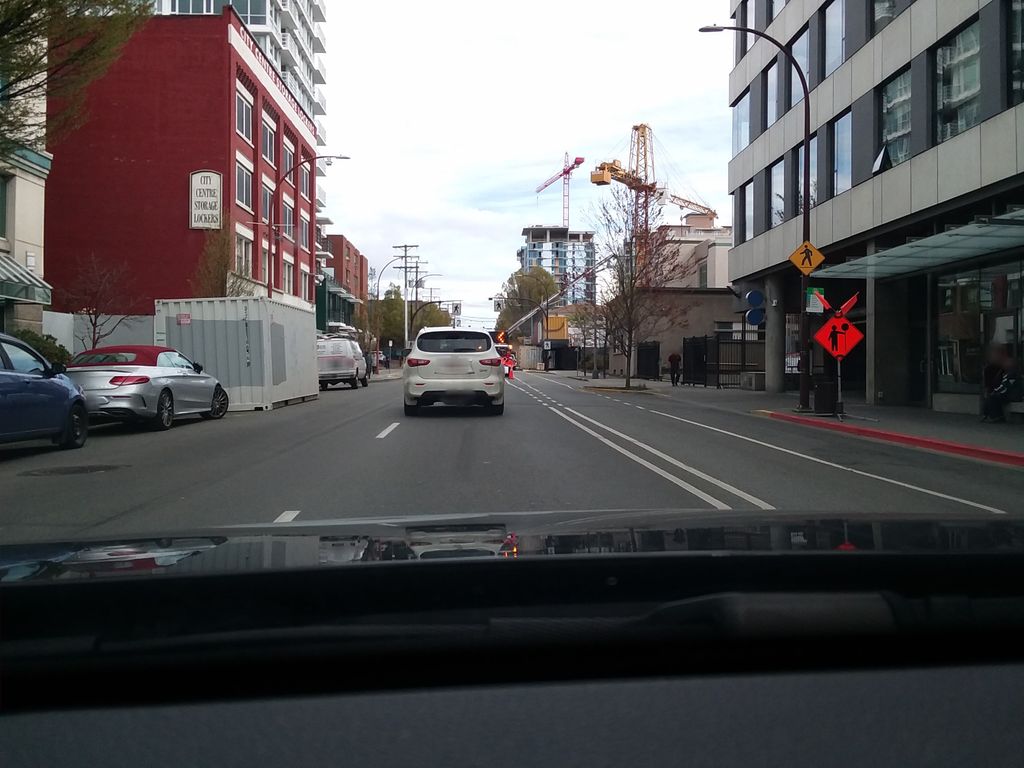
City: victoria